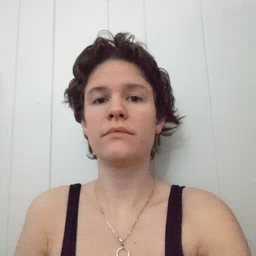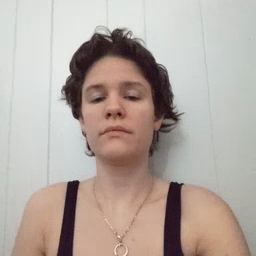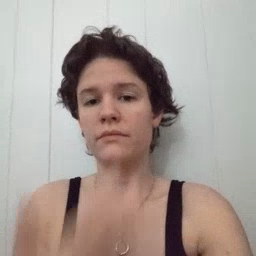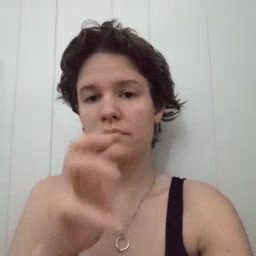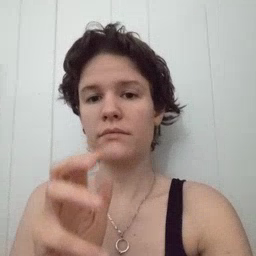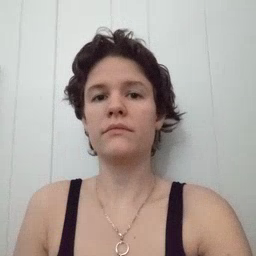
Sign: hot